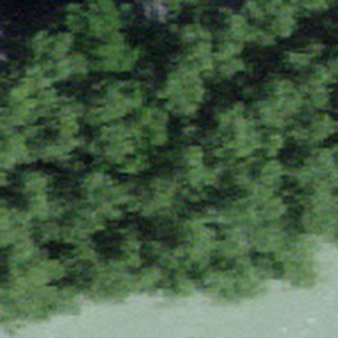
Label: other